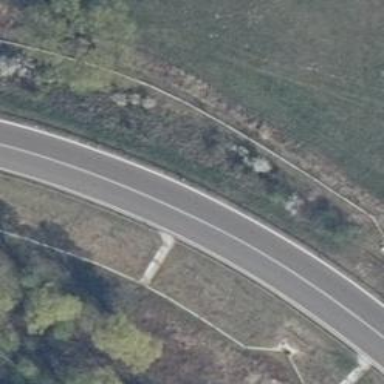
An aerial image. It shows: Secondary road with asphalt surface and embankment.